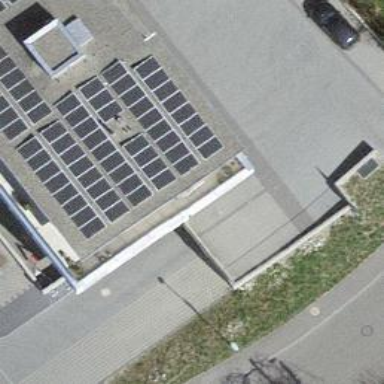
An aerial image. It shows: Solar power generator utilizing photovoltaic technology with solar photovoltaic panels.